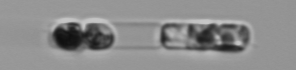
Label: Guinardia_delicatula_TAG_internal_parasite